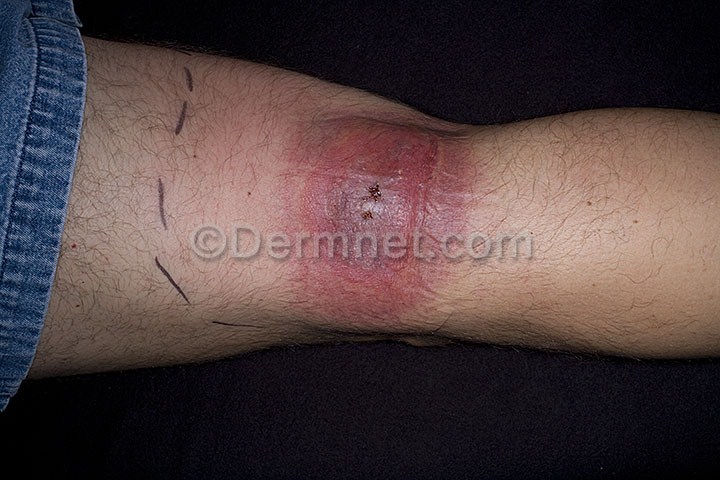
Disease: Scabies Lyme Disease and other Infestations and Bites